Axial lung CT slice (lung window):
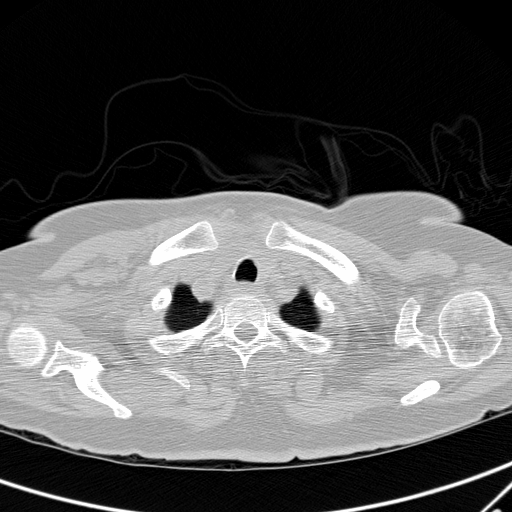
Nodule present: no